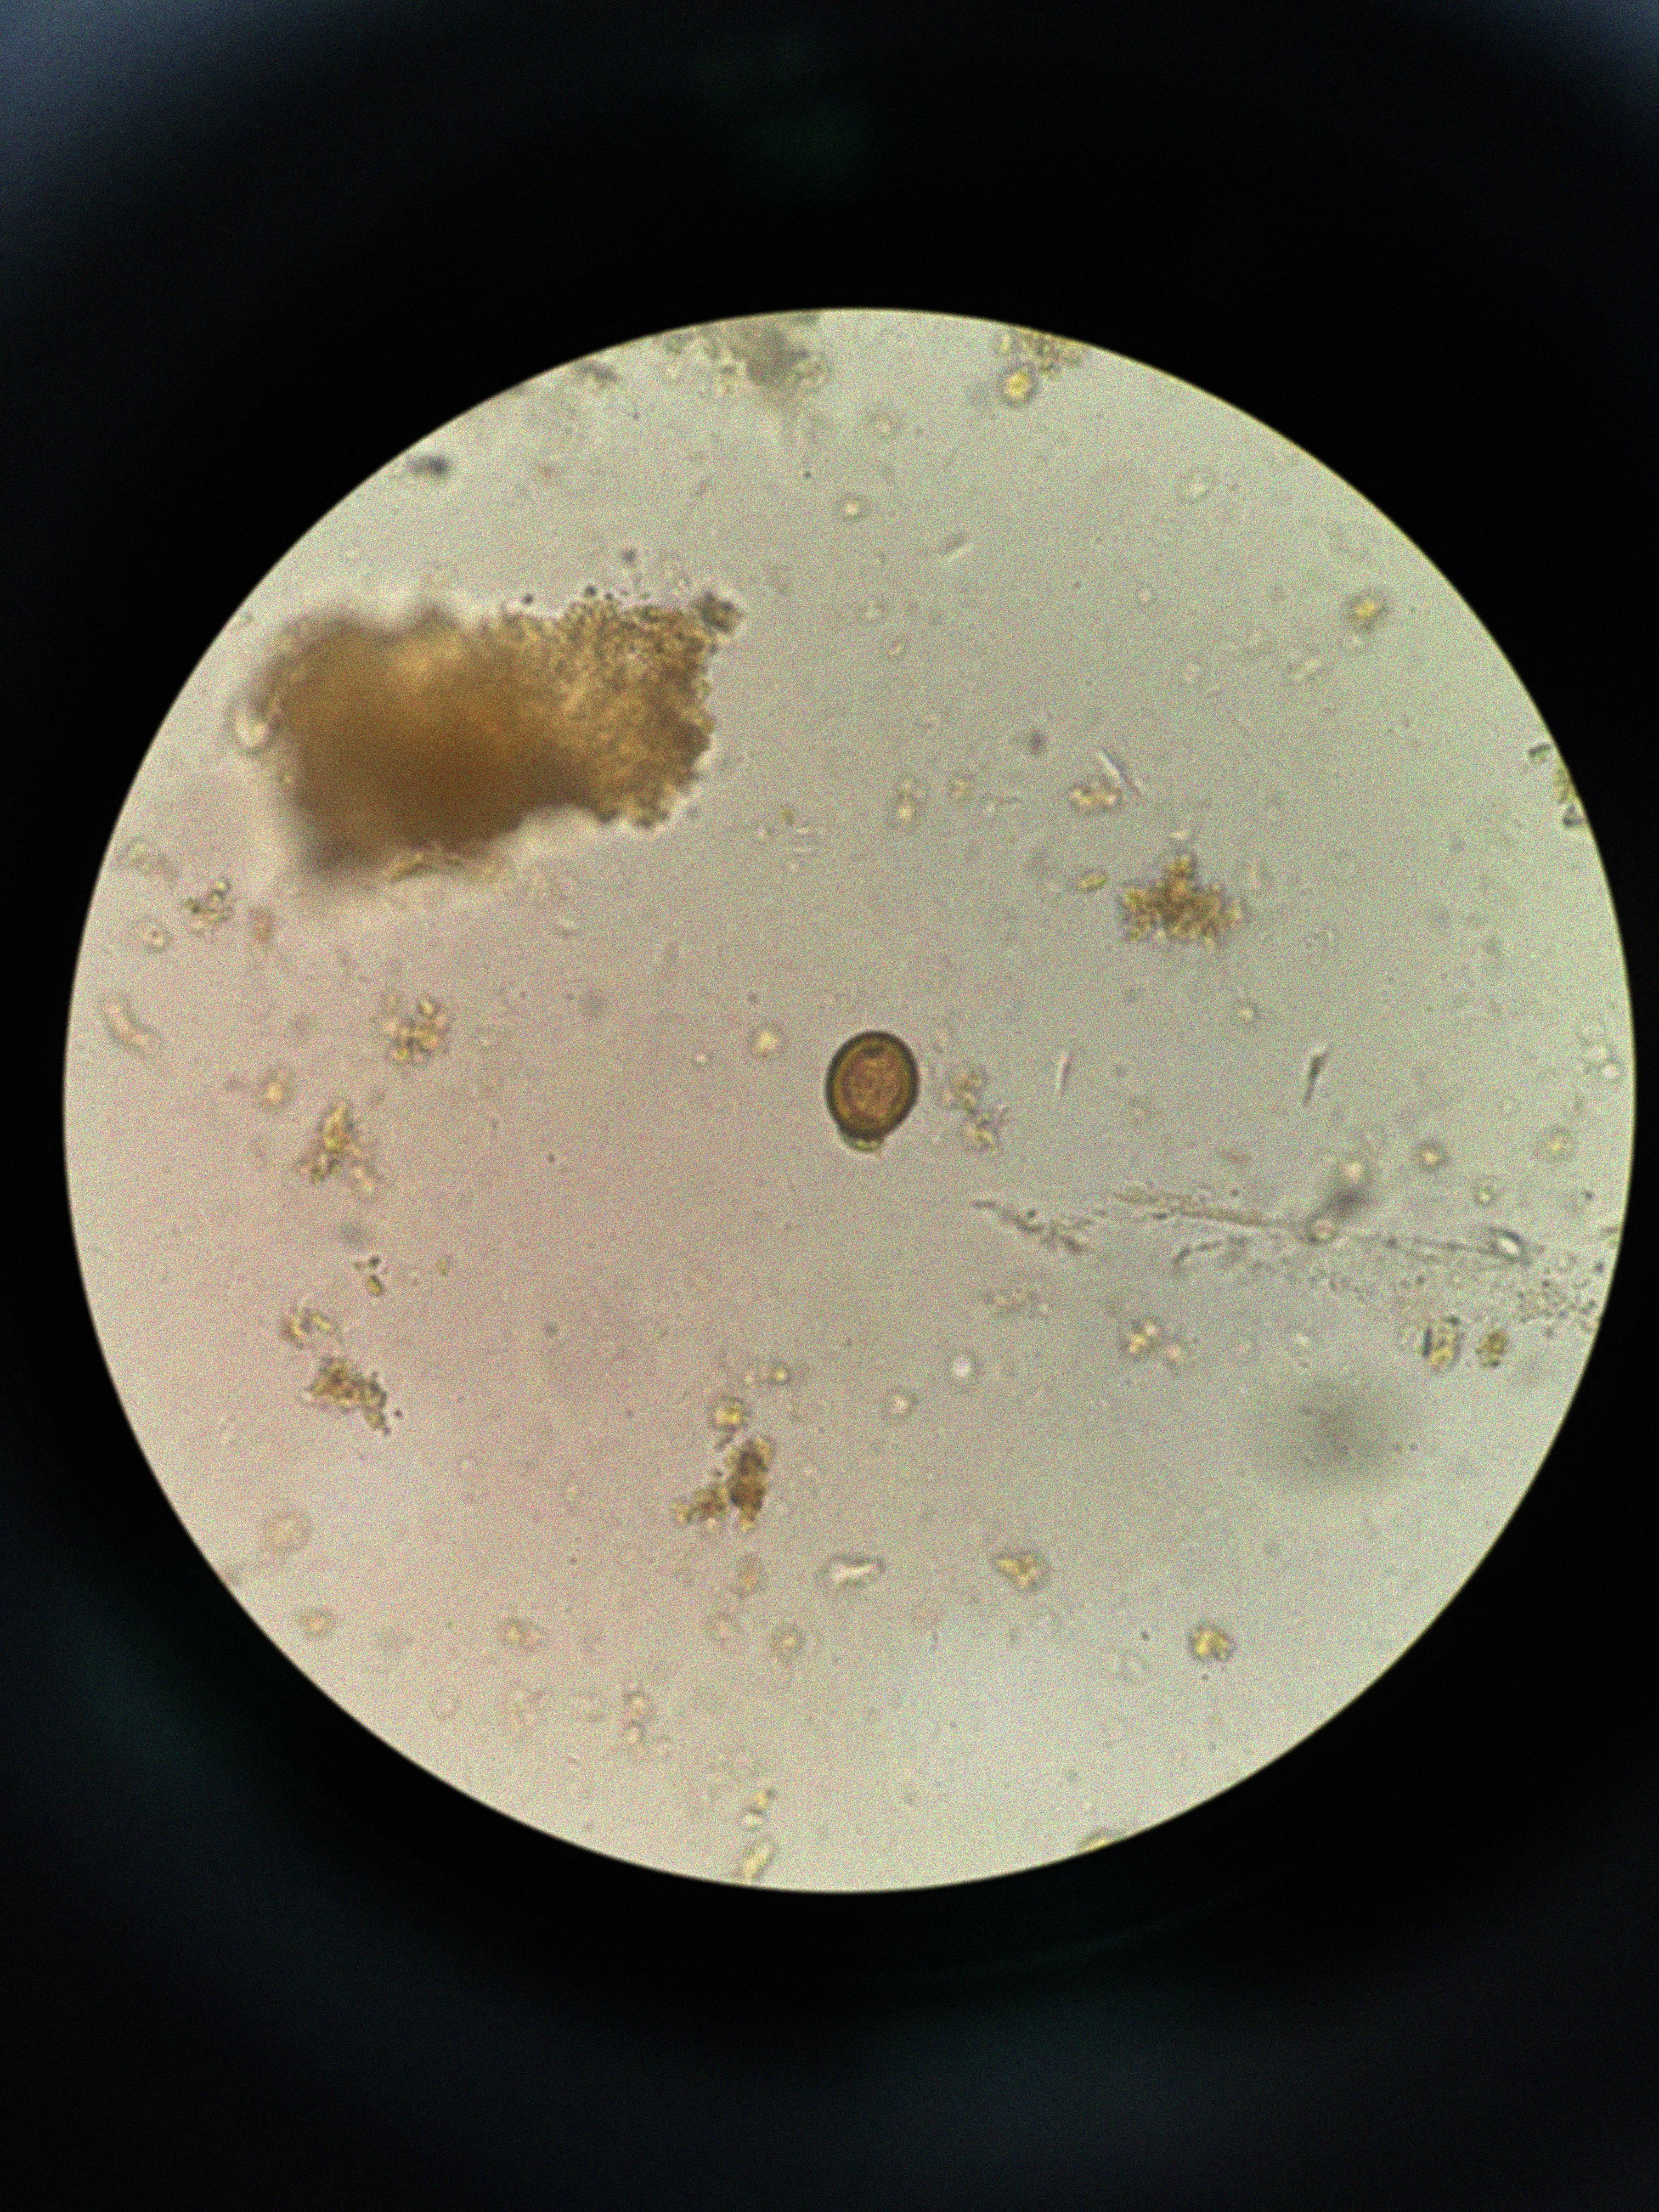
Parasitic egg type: Taenia spp. egg